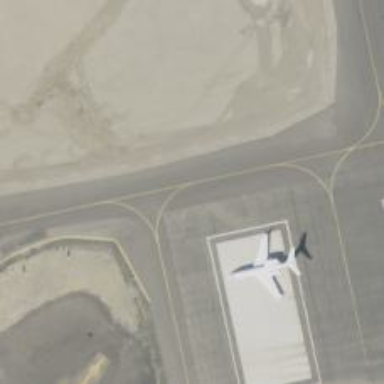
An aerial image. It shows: View of taxiway at the airport.